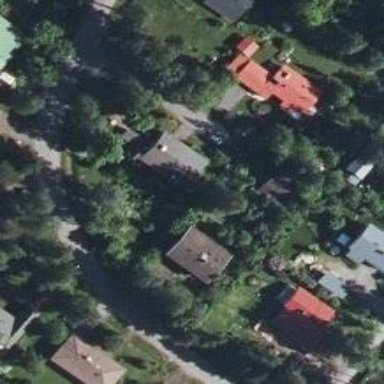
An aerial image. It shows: Residential road.